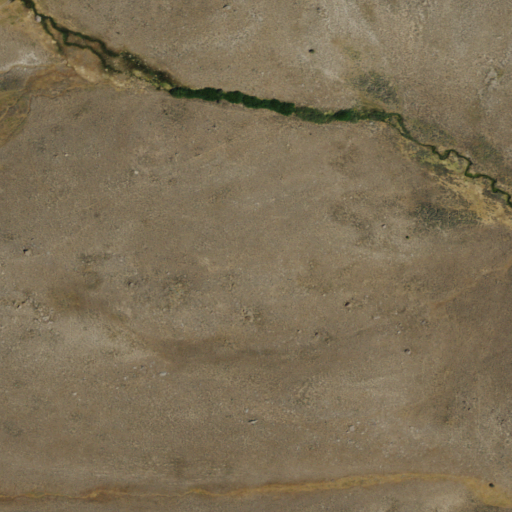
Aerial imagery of plain(s) in Nevada named Sonoma Valley containing only shrub